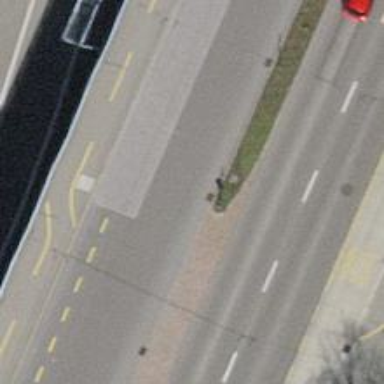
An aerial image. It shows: Bus stop for trolleybuses with designated stop position.